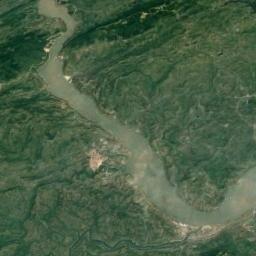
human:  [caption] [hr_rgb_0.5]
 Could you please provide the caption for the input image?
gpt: The green river goes through the mountainous area covered with some vegetation .

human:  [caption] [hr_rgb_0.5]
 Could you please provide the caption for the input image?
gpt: The river is surrounded by trees .

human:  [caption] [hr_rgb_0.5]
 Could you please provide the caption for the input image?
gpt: A winding, Light green long river with tributaries, With green mountains on both sides and large buildings .

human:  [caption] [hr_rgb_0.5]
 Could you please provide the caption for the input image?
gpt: The river goes through trees and grass .

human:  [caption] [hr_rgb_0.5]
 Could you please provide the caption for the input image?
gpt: There are green meadows around the river .